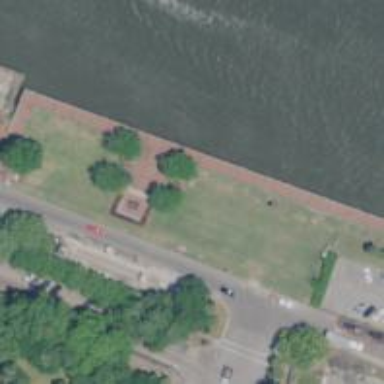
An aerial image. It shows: Memorial site with historic significance.